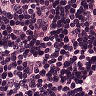
Metastatic tissue present: yes